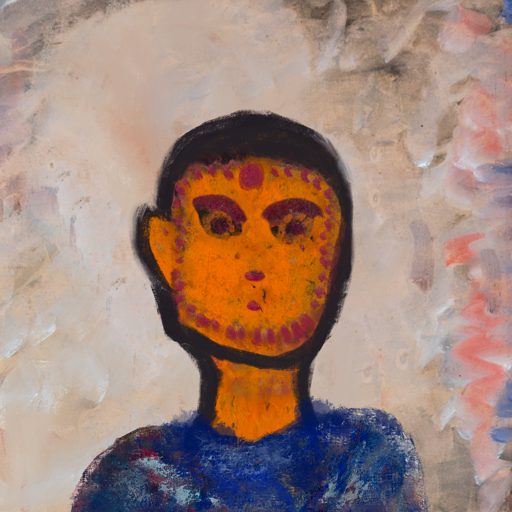
Background: Roy_Bahadur, Head And Neck Front: Doll, Face Front: Doll, Bust: Irani, Hair Front: Blank, Head Accessory: Blank, Second Necklace: Blank, Necklace: Blank, Baby: Blank